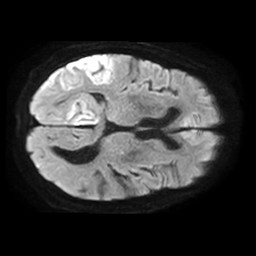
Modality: TRACE
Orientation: axial
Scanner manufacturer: philips
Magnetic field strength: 1.5 T
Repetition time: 3.403 s
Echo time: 0.06922 s